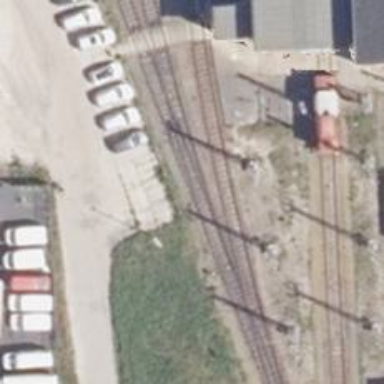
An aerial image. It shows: Railway switch.